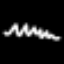
Label: squiggle